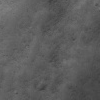
Atmospheric dust classification: not_dusty